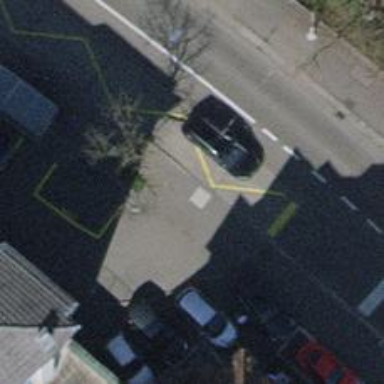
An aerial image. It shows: Bus stop with shelter. It is platform for public transport.